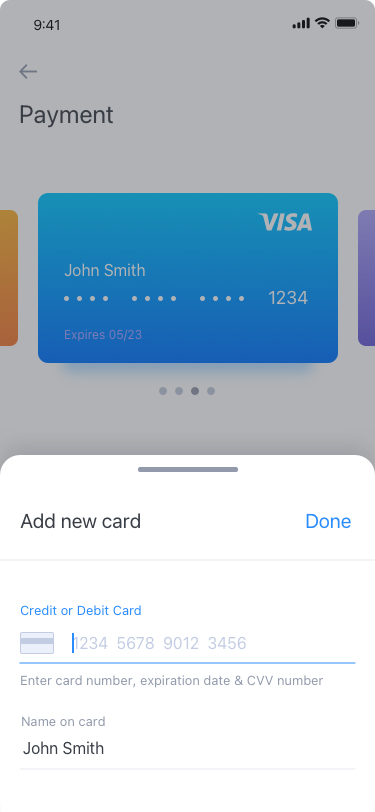
Text in this UI design:
Apple Pay
PayPal
New card
Or pay with
1234
John Smith
Expires 05/23
Payment
Add new card
Done